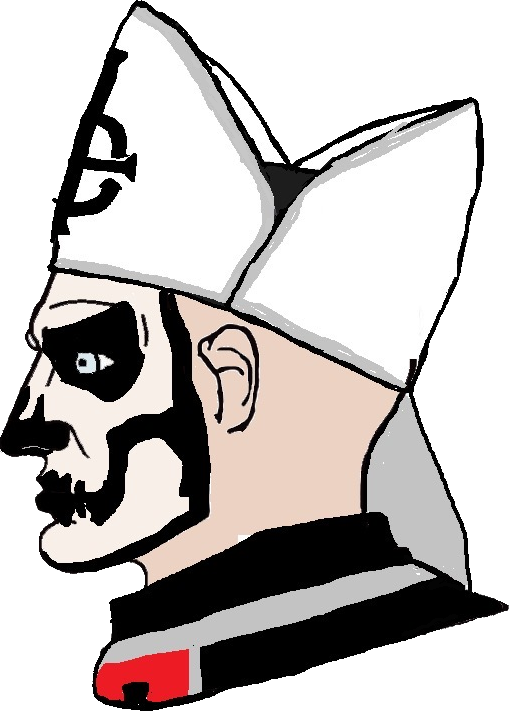
Label: 4_Yes_Chad